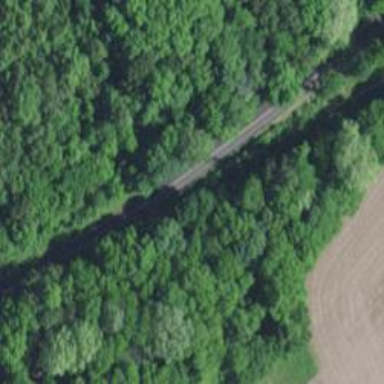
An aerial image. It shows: Secondary road.